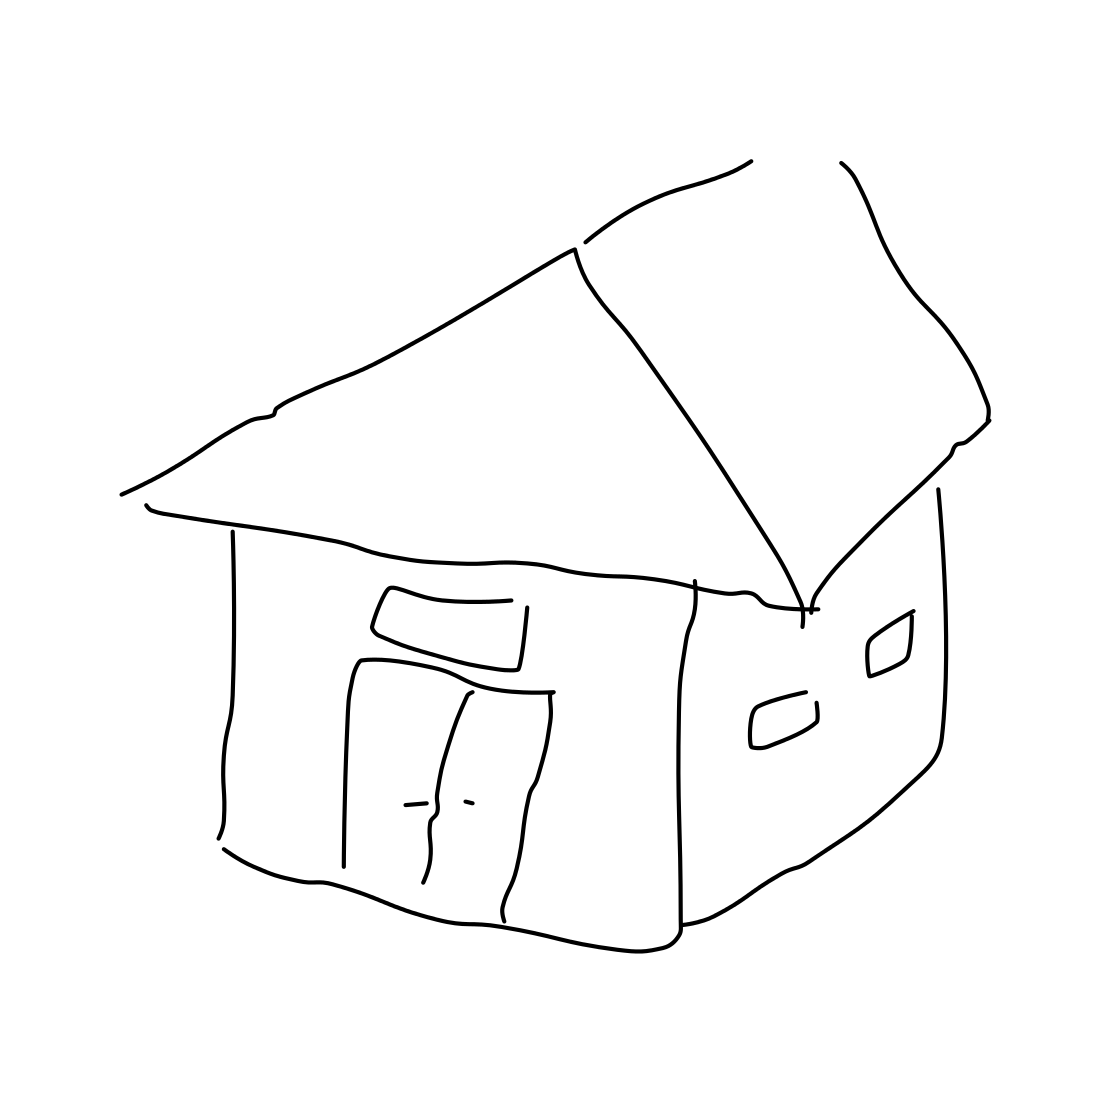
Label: barn